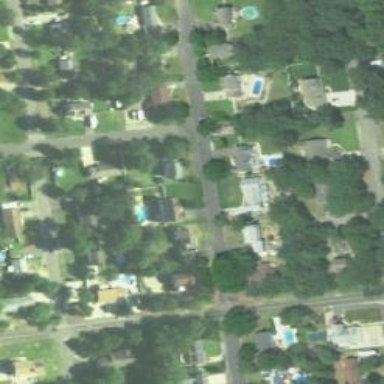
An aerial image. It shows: Residential road.